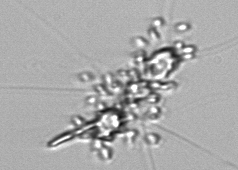
Label: Chaetoceros_didymus_TAG_external_flagellate